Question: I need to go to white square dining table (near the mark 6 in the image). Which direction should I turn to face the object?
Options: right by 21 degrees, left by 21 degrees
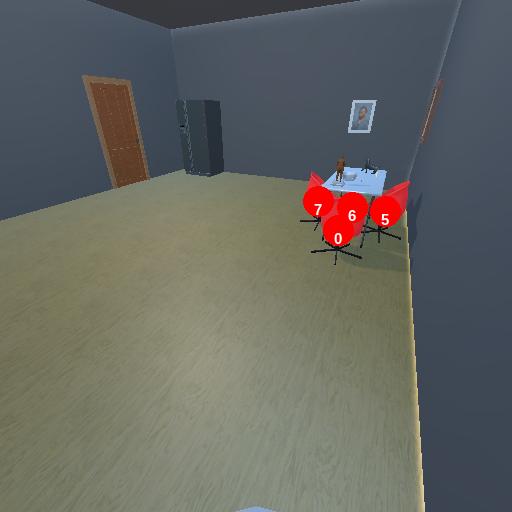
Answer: right by 21 degrees